Field crop: tomato
Growth stage: 1
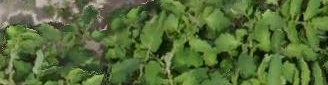
Species: tomato